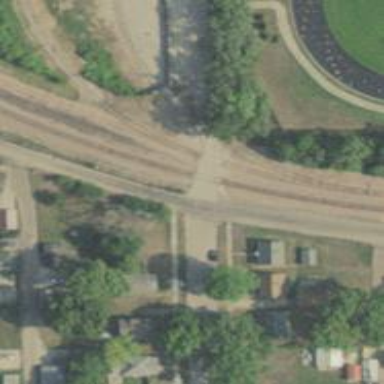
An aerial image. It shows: Railway level crossing.